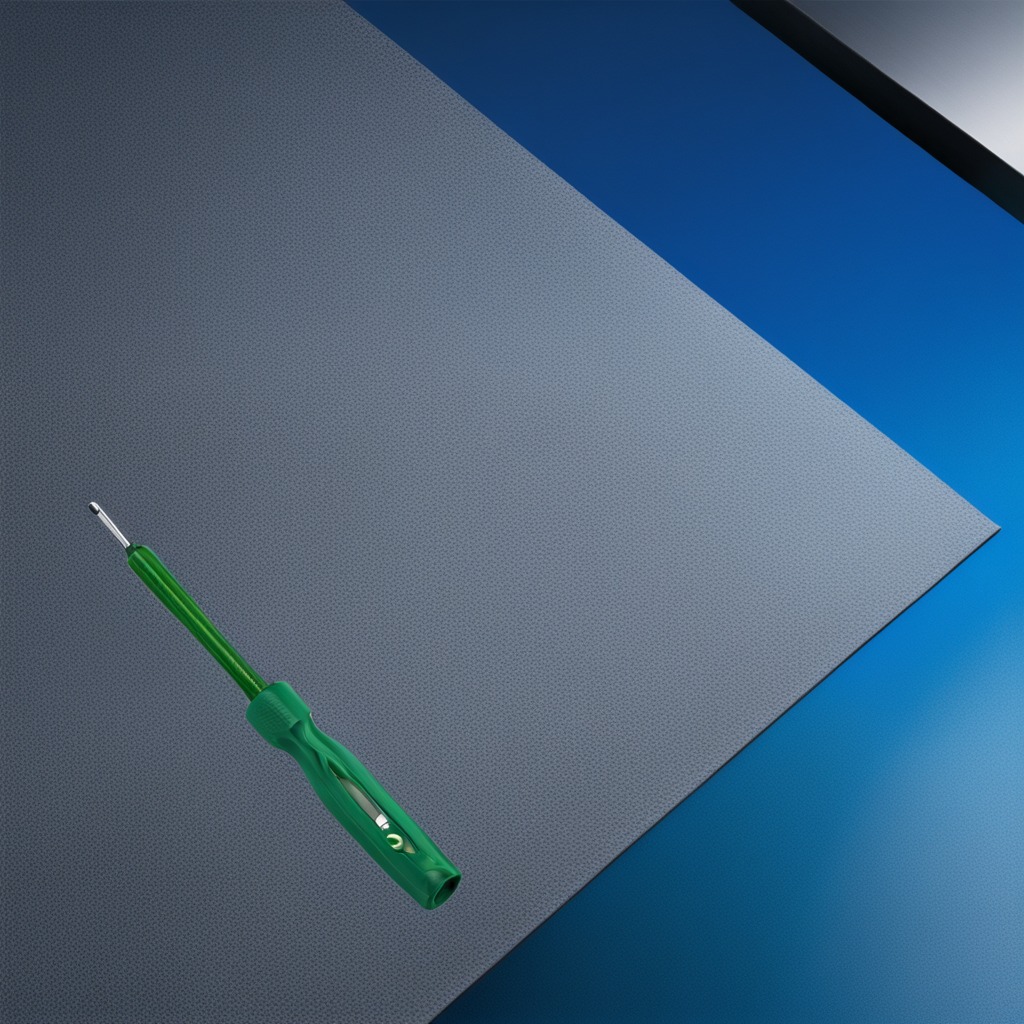
A screwdriver lies on the clean granite tabletop.